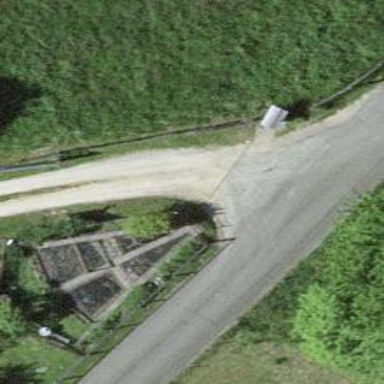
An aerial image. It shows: Gate.